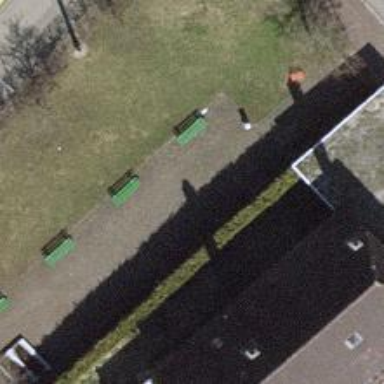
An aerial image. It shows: Bench.